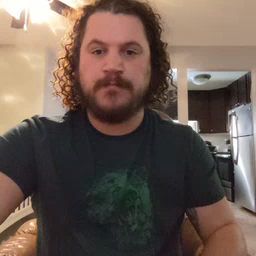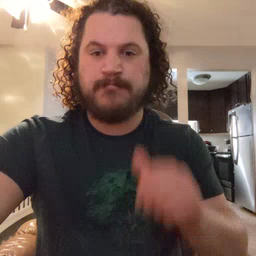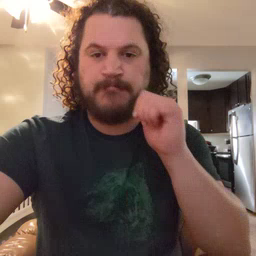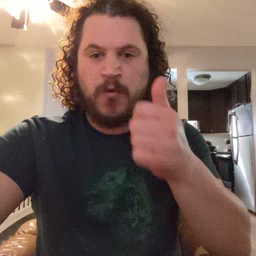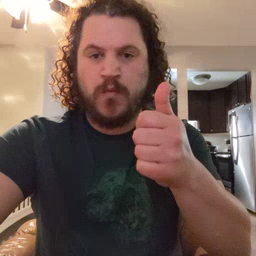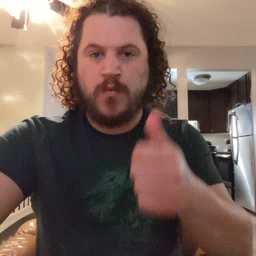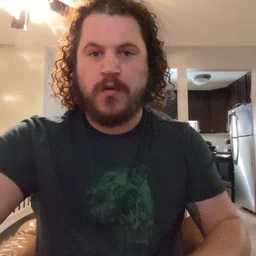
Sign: tomorrow